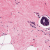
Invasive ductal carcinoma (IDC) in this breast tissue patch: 0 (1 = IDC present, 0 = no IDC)